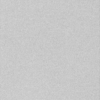
Label: dusty